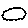
Label: cloud